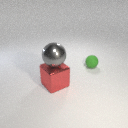
large gray metal sphere above large red metal cube